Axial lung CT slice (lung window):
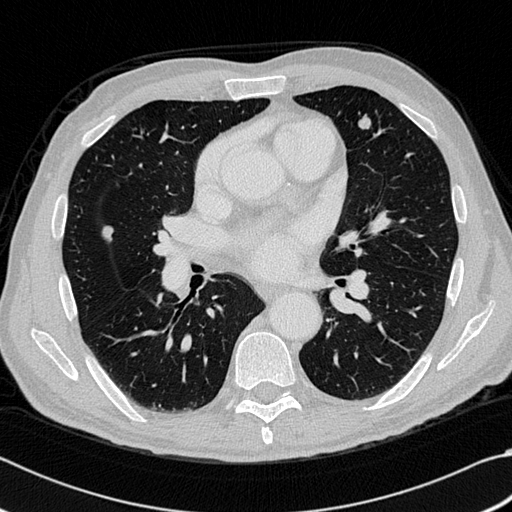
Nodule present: yes
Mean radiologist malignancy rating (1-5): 3